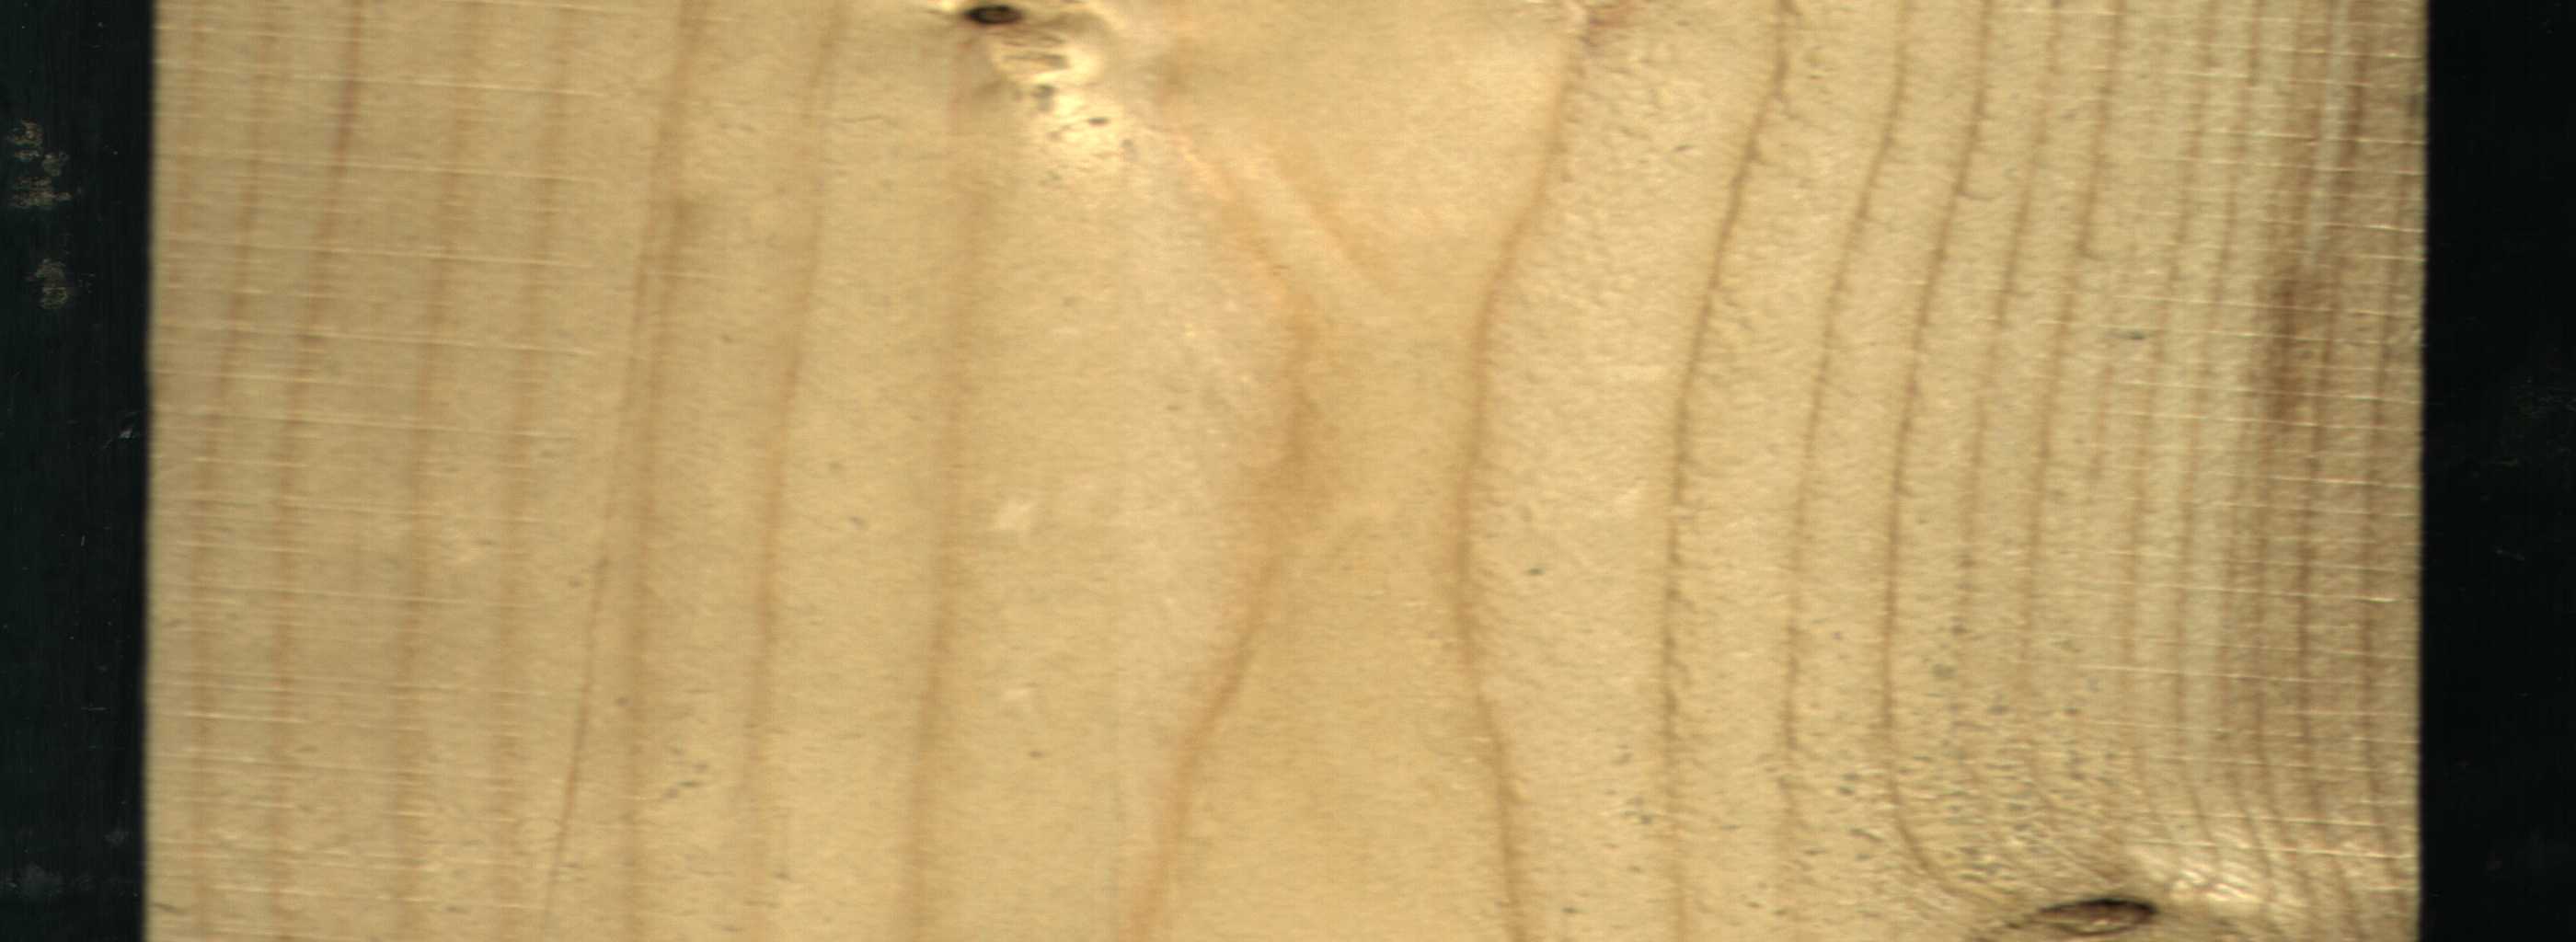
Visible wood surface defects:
Dead_Knot
Dead_Knot